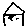
Label: house